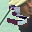
Label: 3